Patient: sex M, age 57
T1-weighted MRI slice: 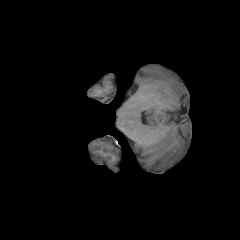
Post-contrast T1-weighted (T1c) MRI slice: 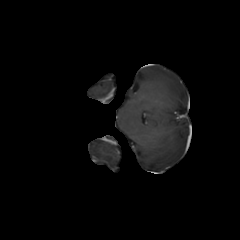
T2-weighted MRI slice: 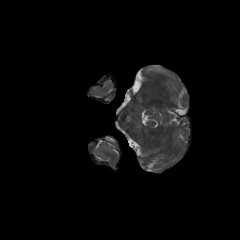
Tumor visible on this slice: no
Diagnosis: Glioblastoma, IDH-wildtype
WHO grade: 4